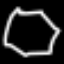
Label: octagon